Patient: sex F, age 59
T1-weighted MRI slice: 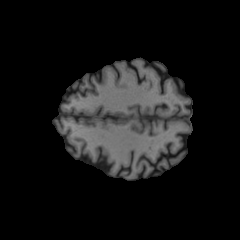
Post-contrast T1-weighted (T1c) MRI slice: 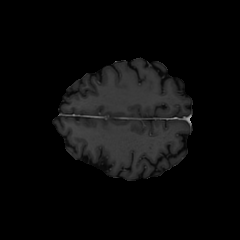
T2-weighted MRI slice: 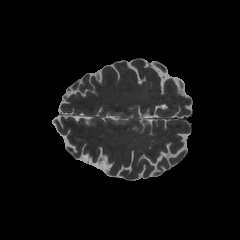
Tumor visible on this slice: no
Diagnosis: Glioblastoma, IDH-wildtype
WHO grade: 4